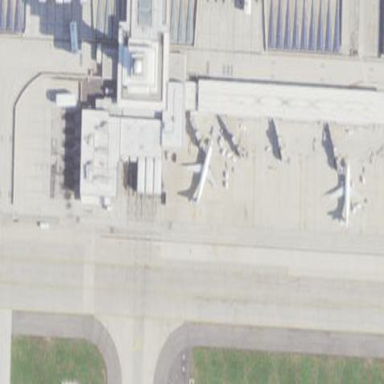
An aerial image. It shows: Apron at the airport.